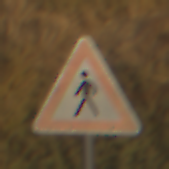
Verkehrszeichen: FussgaengerRechts
Umgebung: Outdoor, Nature
Tageszeit: SunriseSunset
Wetter: PartlyCloudy
Licht: Natural
Jahreszeit: NotSpecified
Kontrast: MediumContrast